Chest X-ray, AP view. Patient: 65 years old, sex M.
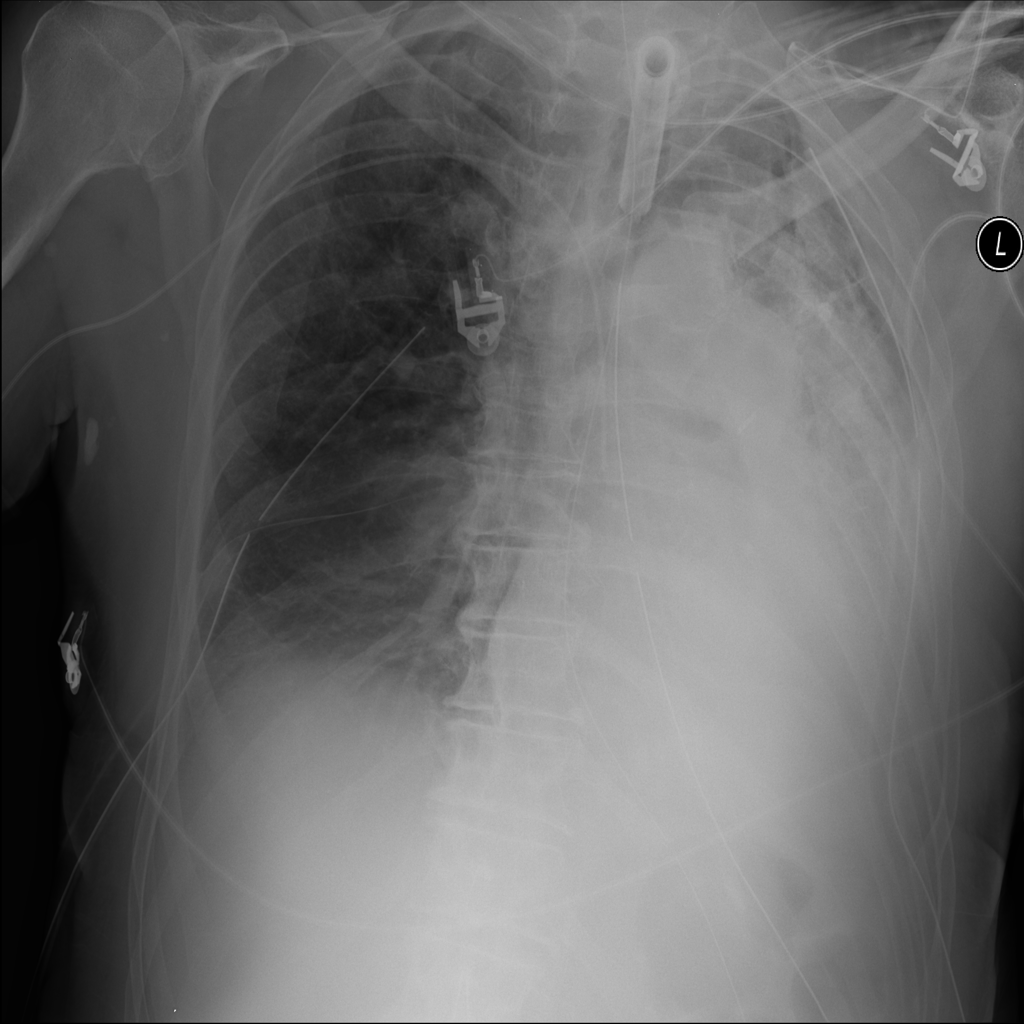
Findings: Consolidation, Effusion